Question: I am trying to call a function from an other frame. But when I use "document.getElementById(frame_id))" it isn't found.
I checked what the innerHTML output of the document was and the iframe i need to target is 1 layer up inside another iframe.
In the main iframe i use:
document.getElementById('player')) but it retuns: null
I need to get to the "player" iframe in the "menu" iframe..
here is the code in the "main" iframes head:
'''
function callPlayer(frame_id, func, args){
if(!frame_id) return;
if(frame_id.id) frame_id = frame_id.id;
else if(typeof jQuery != "undefined" && frame_id instanceof jQuery && frame_id.length) frame_id = frame_id.get(0).id;
if(!document.getElementById(frame_id)) return;
args = args || [];
/*Searches the document for the IFRAME with id=frame_id*/
var all_iframes = document.getElementsByTagName("iframe");
for(var i=0, len=all_iframes.length; i<len; i++){
if(all_iframes[i].id == frame_id || all_iframes[i].parentNode.id == frame_id){
/*The index of the IFRAME element equals the index of the iframe in
the frames object (<frame> . */
window.frames[i].postMessage(JSON.stringify({
"event": "command",
"func": func,
"args": args,
"id": frame_id
}), "*");
}
}
}
function switchState()
{
callPlayer('player', 'stopVideo');
}
'''
Hope someone understands my description..

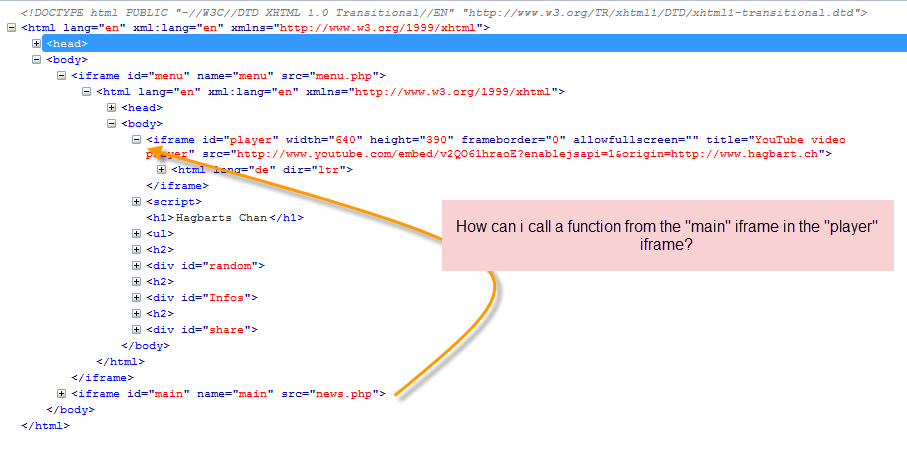
Answer: You can use
'''
window.parent.document.getElementById("player").contentWindow
'''
from the "main" iframe to target the window object of the "player" iframe, and call its functions there.
For example:
'''
window.parent.document.getElementById("player").contentWindow.player_func();
'''